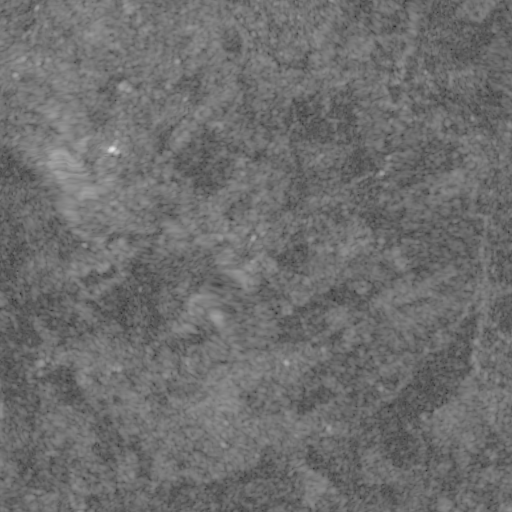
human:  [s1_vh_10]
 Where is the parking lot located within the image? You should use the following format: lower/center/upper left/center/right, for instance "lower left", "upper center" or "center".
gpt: The parking lot is located in the lower center of the image.
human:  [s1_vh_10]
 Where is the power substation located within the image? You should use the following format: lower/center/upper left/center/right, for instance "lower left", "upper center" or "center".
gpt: The power substation is located in the upper center of the image.
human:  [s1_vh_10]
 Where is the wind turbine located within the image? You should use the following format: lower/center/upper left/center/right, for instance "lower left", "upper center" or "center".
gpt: The wind turbine is located in the center left of the image.
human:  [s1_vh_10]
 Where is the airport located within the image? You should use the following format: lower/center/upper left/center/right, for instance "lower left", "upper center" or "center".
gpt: There is no airport in the image.

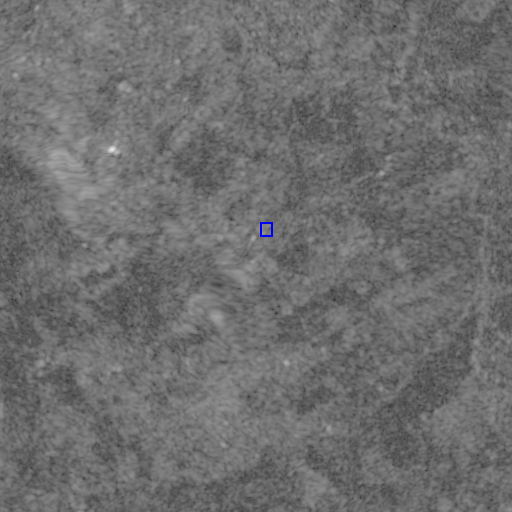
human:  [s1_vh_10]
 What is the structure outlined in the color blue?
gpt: The structure outlined in blue is a power substation.
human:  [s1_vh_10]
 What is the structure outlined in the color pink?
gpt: There is no pink outline.